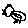
Label: bird